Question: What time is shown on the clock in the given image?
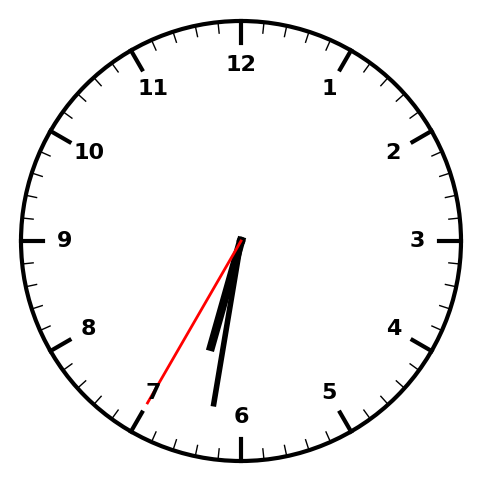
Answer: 06:31:35